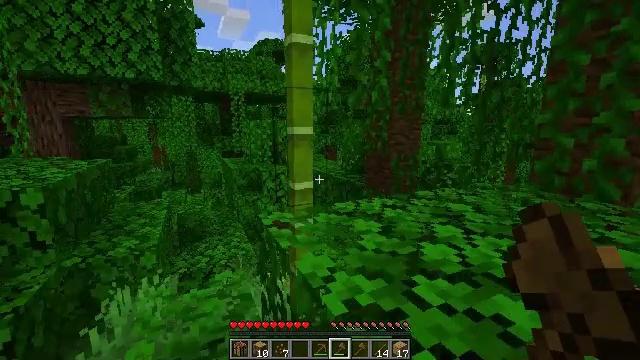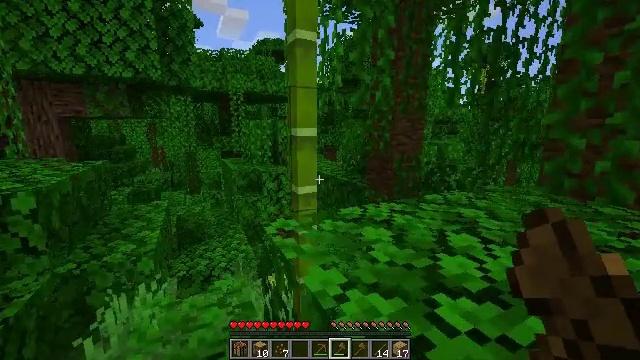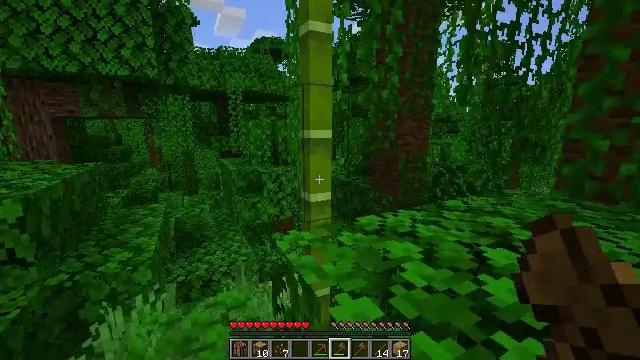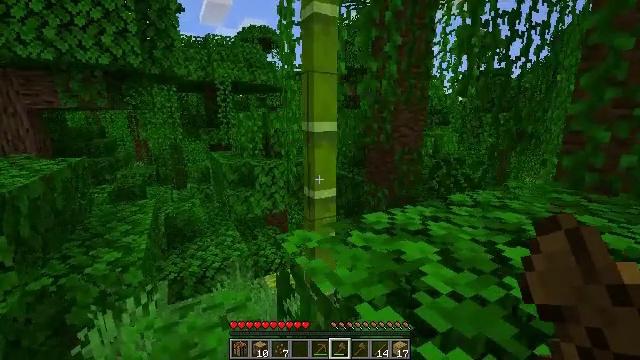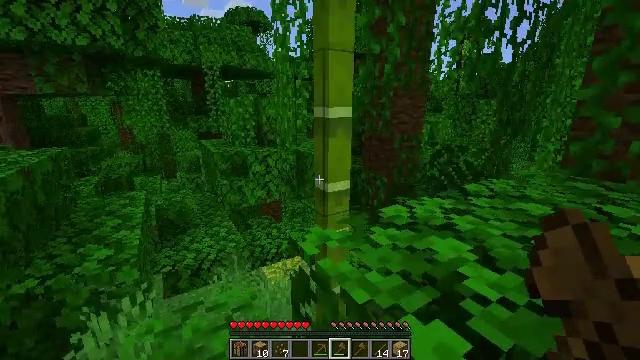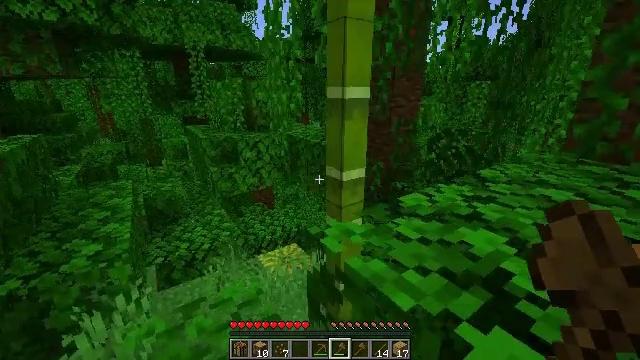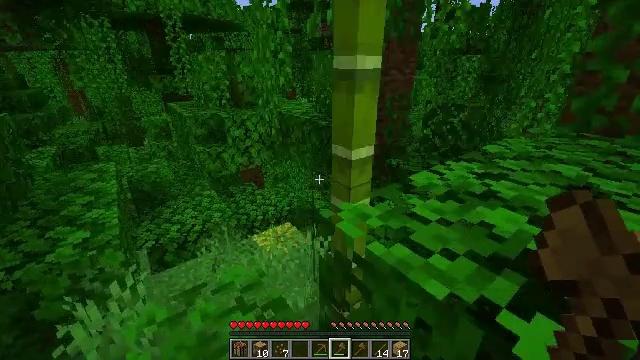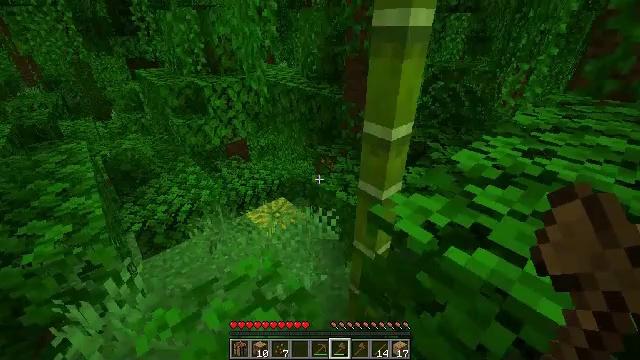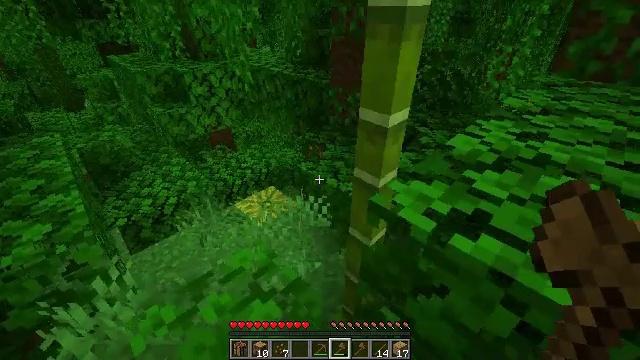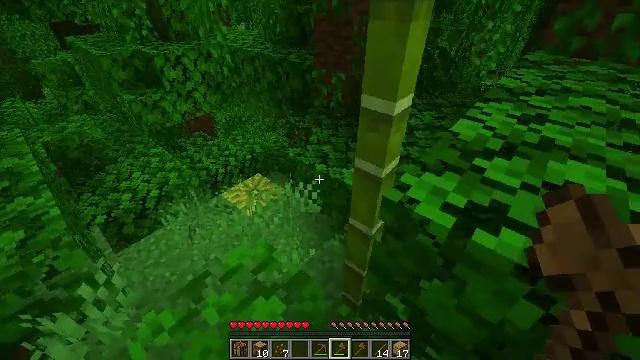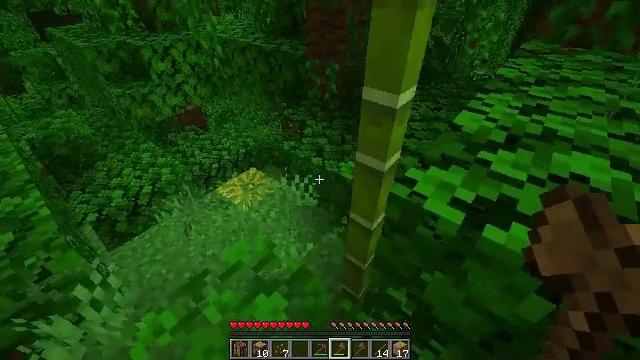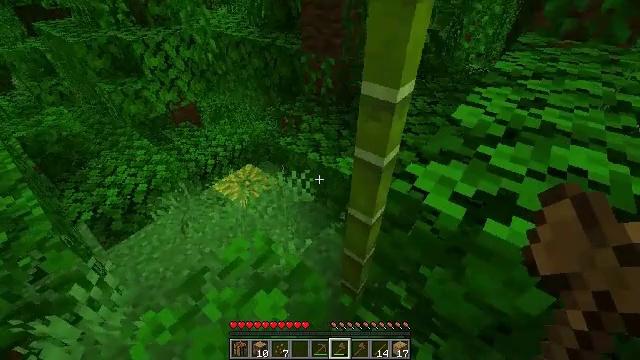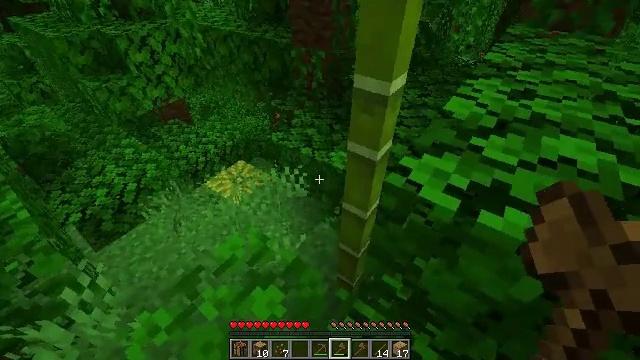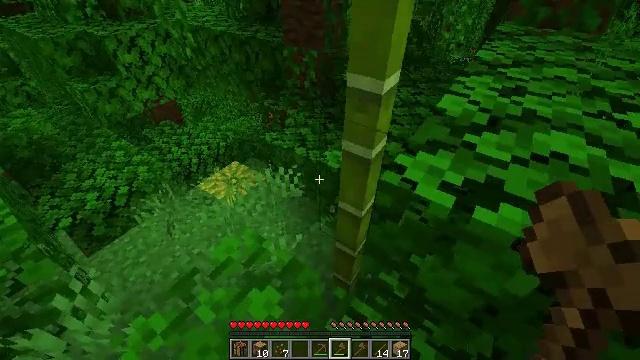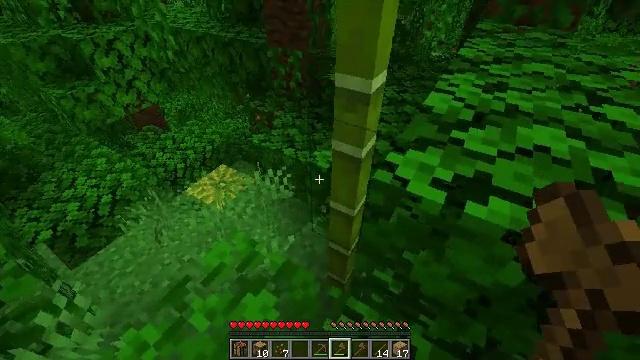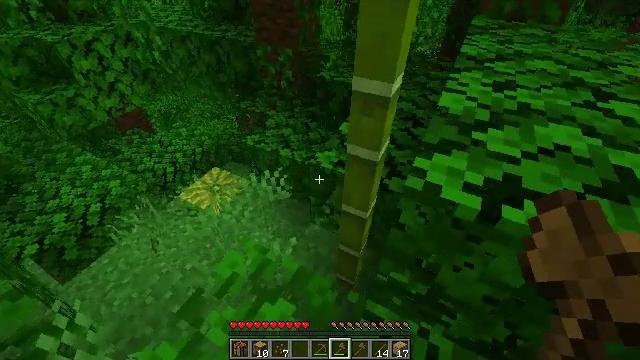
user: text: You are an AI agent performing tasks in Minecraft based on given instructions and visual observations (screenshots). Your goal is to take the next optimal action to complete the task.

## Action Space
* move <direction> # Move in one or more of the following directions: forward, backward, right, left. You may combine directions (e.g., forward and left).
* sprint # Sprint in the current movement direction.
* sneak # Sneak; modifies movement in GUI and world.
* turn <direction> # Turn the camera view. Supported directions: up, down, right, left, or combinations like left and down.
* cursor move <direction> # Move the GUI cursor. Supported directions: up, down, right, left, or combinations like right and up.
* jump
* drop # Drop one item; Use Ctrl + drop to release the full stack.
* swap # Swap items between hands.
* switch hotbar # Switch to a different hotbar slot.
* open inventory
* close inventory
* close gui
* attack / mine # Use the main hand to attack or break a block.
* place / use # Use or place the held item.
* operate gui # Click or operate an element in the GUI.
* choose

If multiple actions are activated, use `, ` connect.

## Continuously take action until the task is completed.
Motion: motion action
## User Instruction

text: Break the bamboo stalk.
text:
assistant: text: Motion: move forward and move left
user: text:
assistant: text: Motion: move forward and move left
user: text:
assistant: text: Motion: move forward and move left, turn right and down
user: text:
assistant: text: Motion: move forward and move left, turn right and down
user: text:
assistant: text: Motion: move forward and move left, turn right and down
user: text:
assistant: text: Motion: move forward and move left, turn right and down
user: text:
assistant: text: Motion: move forward and move left, turn right and down
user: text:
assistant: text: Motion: turn right and down
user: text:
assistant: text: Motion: turn right and down
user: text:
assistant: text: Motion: turn right and down
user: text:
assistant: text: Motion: turn right and down
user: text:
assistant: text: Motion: turn right and down
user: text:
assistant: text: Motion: turn right
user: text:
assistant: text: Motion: move left, turn right
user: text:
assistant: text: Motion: move forward and move left, turn right
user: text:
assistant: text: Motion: move forward and move left, turn right
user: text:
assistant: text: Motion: move forward and move left, turn right and down
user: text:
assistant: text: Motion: move forward, turn right and down
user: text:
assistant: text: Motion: turn right and down
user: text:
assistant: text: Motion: turn right and down
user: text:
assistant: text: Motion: turn right and down
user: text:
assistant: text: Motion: turn right and down
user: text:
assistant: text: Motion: turn right
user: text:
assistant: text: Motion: turn right
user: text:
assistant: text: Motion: turn right
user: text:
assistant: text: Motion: turn right
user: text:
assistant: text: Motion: turn right
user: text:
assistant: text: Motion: no_op
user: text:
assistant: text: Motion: attack / mine
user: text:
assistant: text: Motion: attack / mine